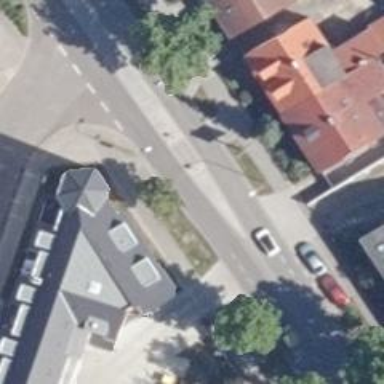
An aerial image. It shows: Unmarked crossing with pedestrian island.